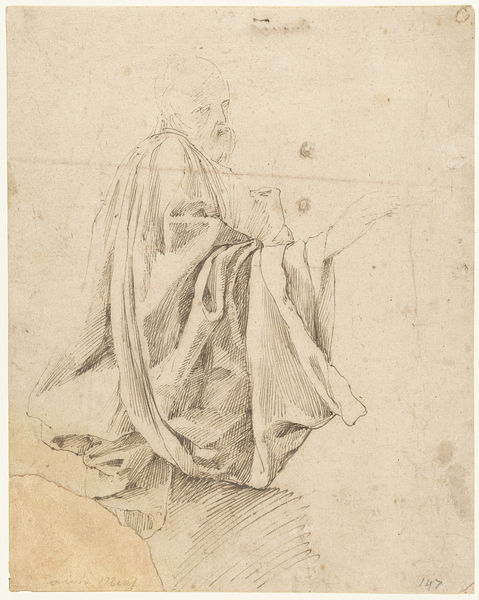
Titel: Studie voor een knielende figuur
Künstler: Lieven Mehus
Standort: Amsterdam
Institution: Rijksmuseum
Schlagwörter: folds, hands, king, men, people, robes, white, black, dress, face, gray, grey, hair, nose, old, robe, sleeve, gown, hand, sad, man, rock, rocks, head, eyes, male, drawing, paper, shadow, coat, fabric, etching, sketch, beard, old man, drapery, person, human, royal, beggar, cape, draped, toga, draft, art, bald, study, thinking, pencil, lines, cloth, fingers, poeple, rough, shade, clothing, gesture, hatching, forehead, jug, biblical, cross hatching, faded, mustache, sepia, sleeves, one, philosoph, sketchy, leonardo da vinci, da vinci, gesutre, brows, preaching, faint, elder, monch, eremit, guy, pencil drawing, care, roya, persom, antiques, 147